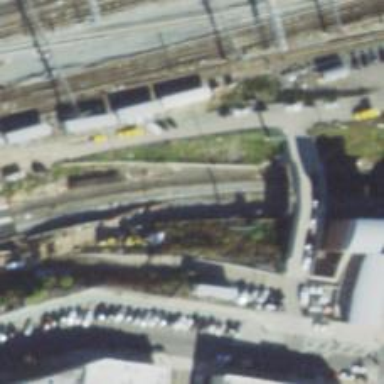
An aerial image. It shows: Electrified railway yard with rail tracks.